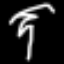
Label: palm tree